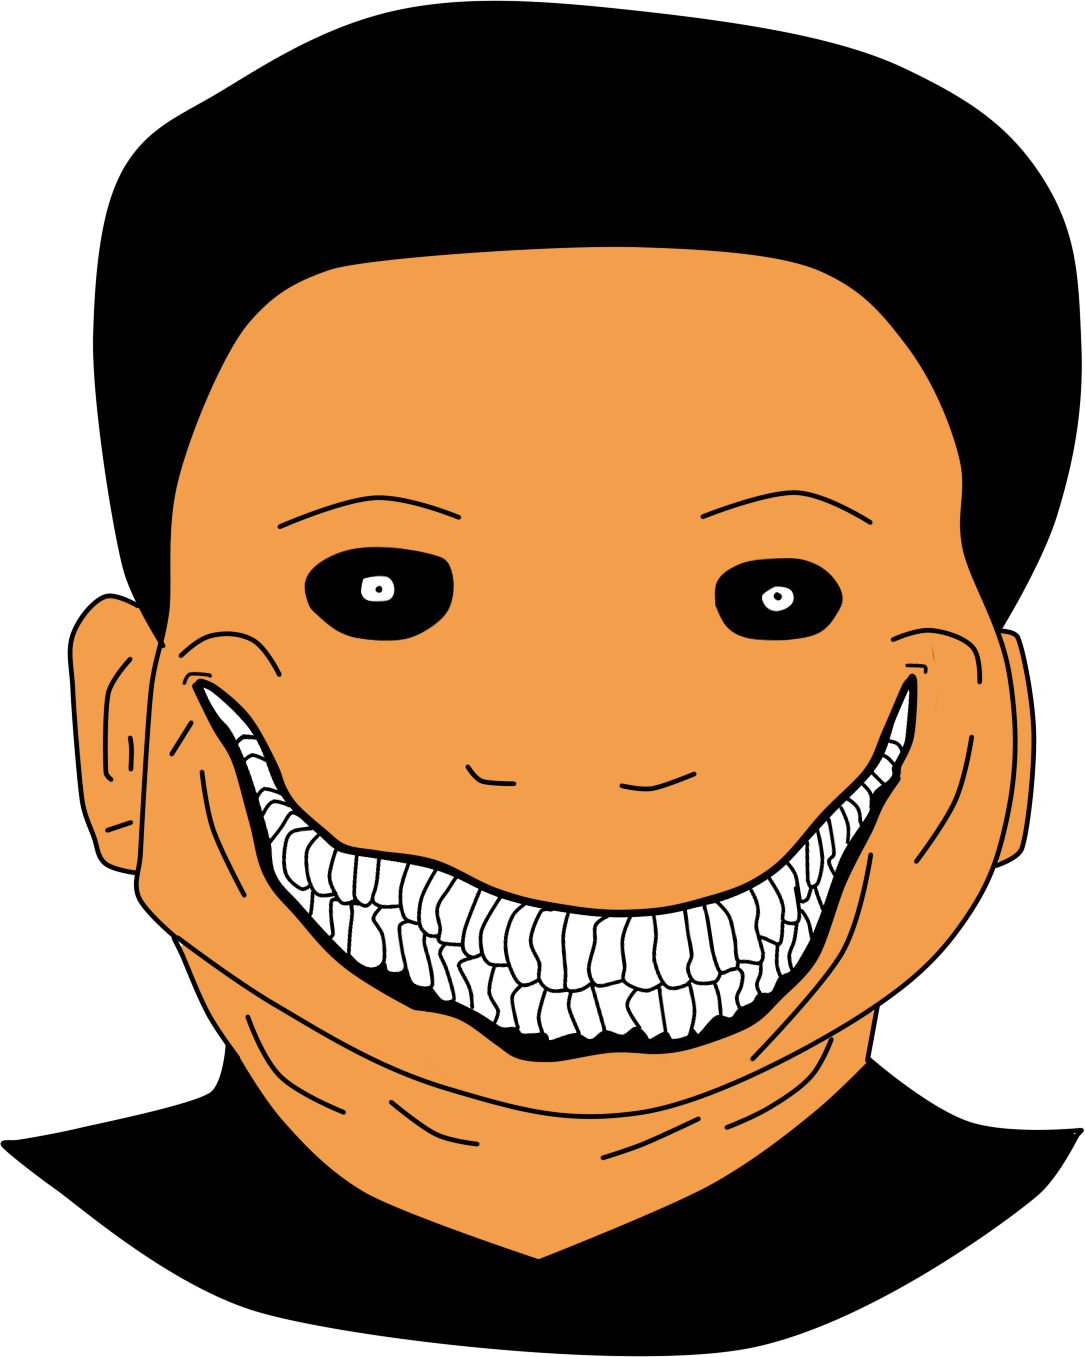
Label: 5_Oomer